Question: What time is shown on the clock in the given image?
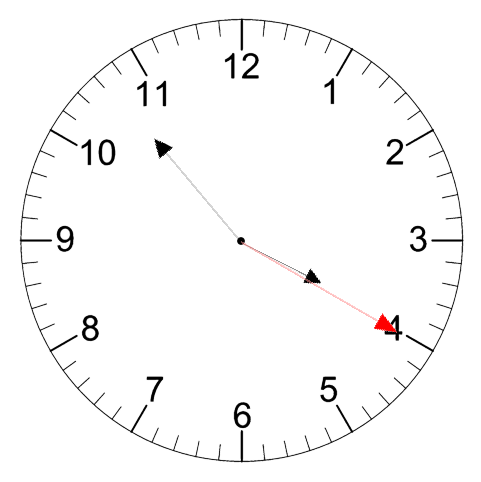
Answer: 03:53:20